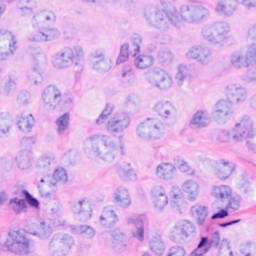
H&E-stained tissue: Breast